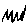
Label: zigzag